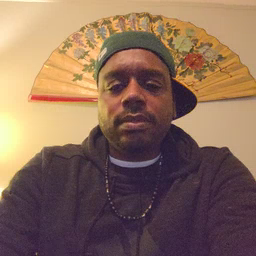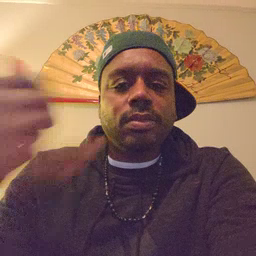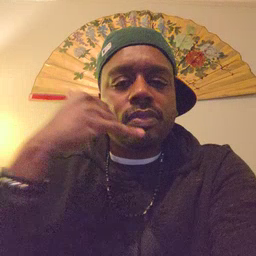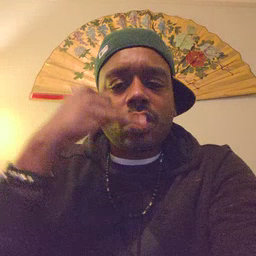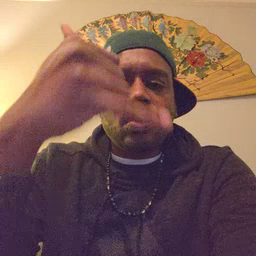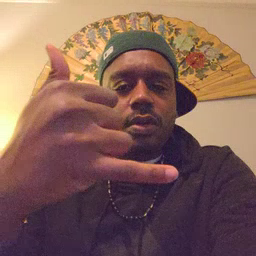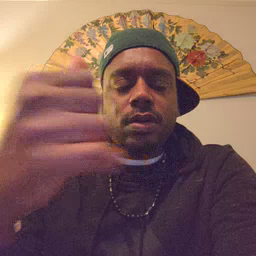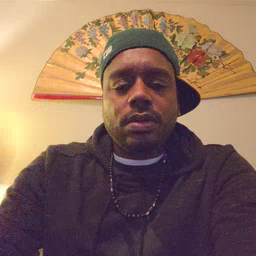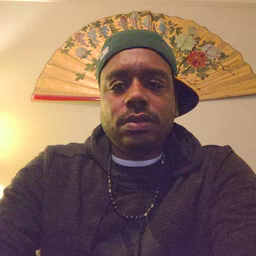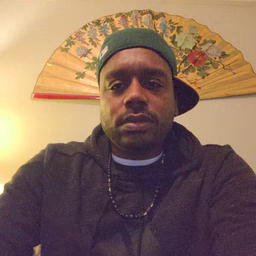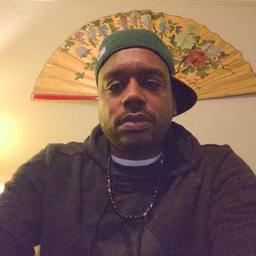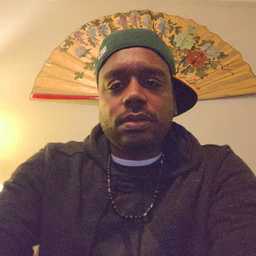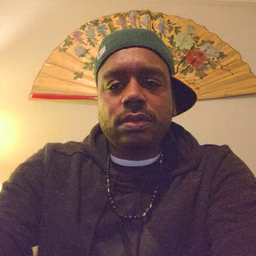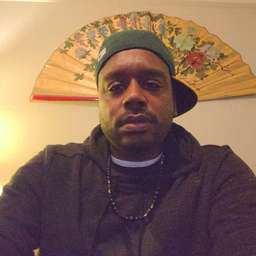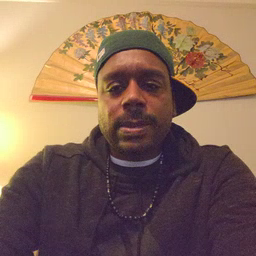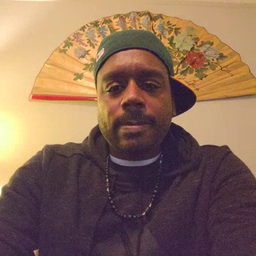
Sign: callonphone